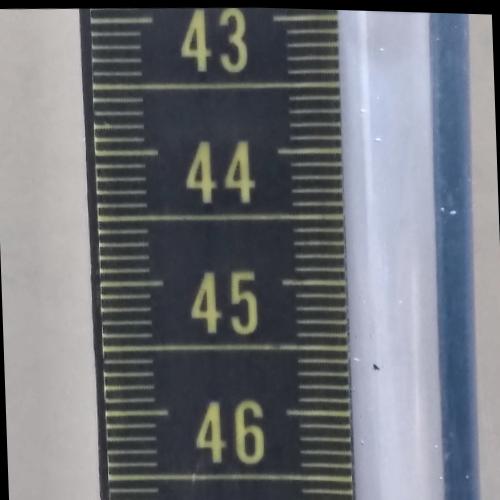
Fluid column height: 42.9 cm